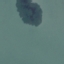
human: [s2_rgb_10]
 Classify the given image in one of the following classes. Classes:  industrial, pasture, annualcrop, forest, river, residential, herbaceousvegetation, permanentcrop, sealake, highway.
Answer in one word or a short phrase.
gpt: SeaLake